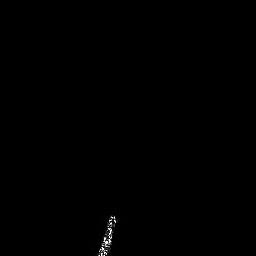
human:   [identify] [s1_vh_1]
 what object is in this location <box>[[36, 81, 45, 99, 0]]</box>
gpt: <ref>1 medium ship at the bottom</ref>